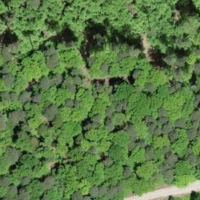
EUNIS habitat code: 41
Species observed at this site:
Teucrium scorodonia